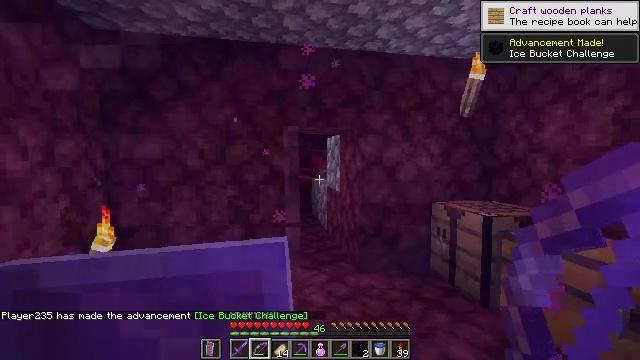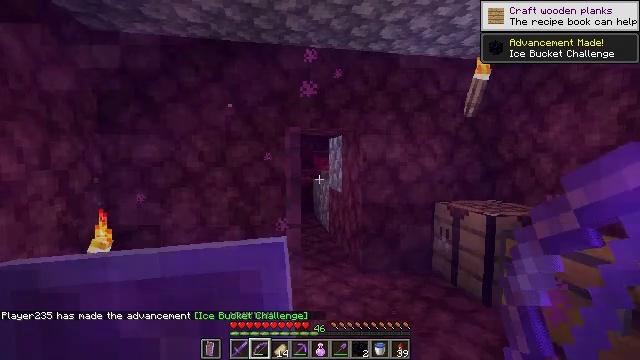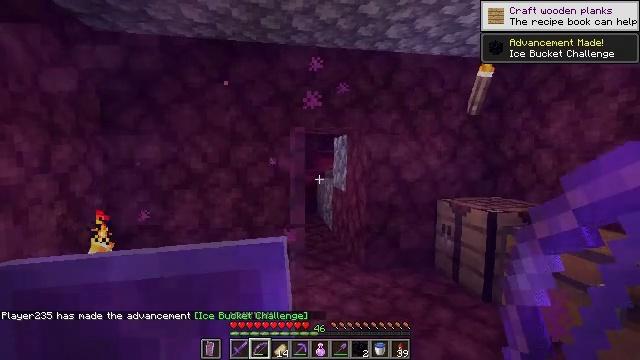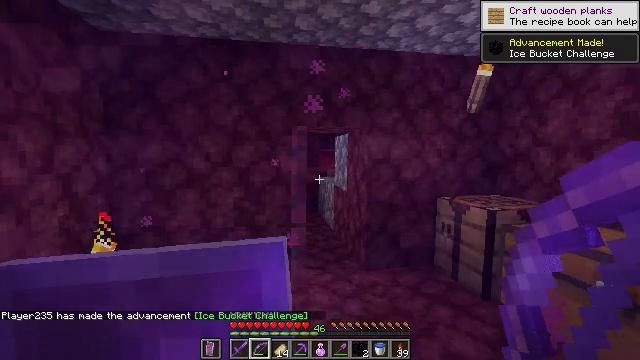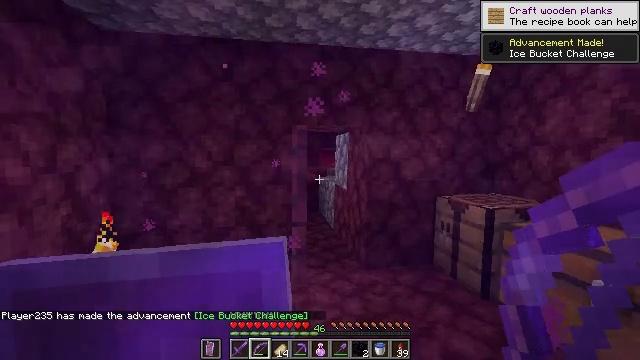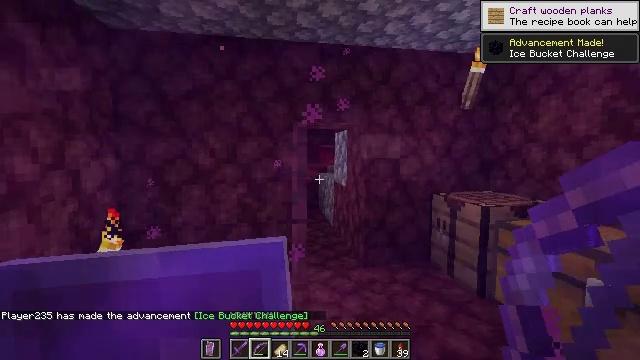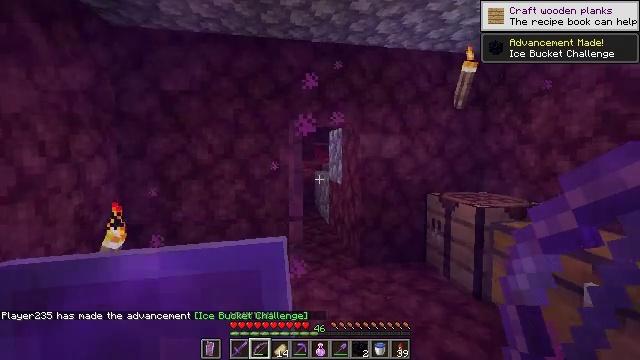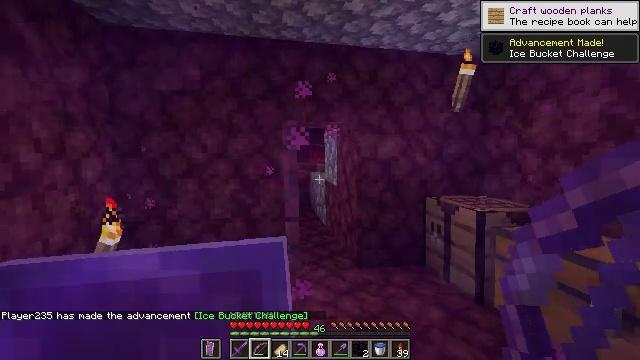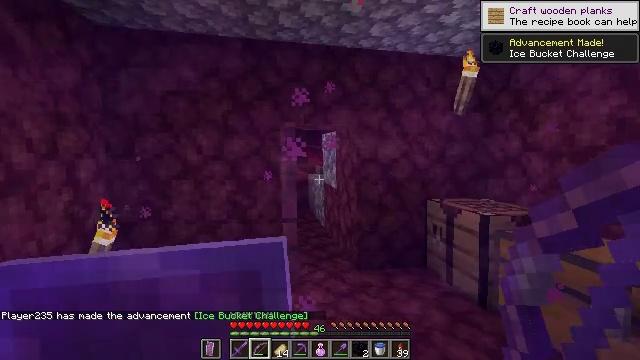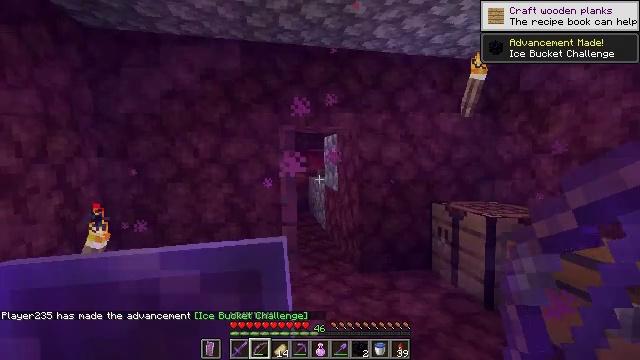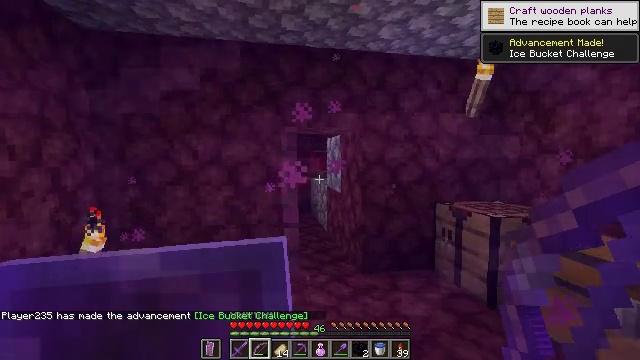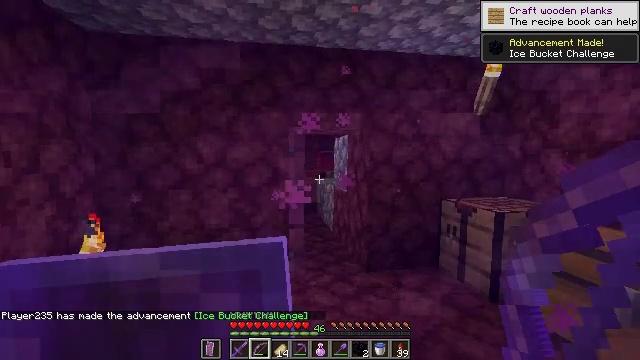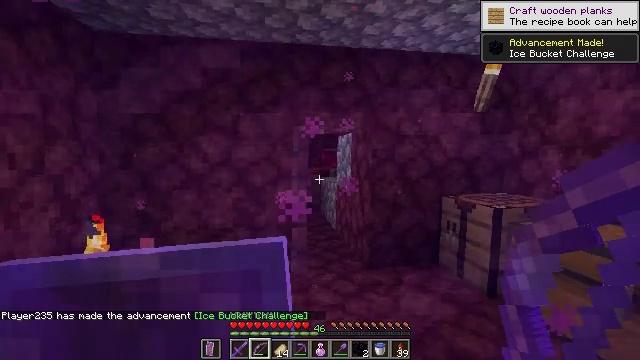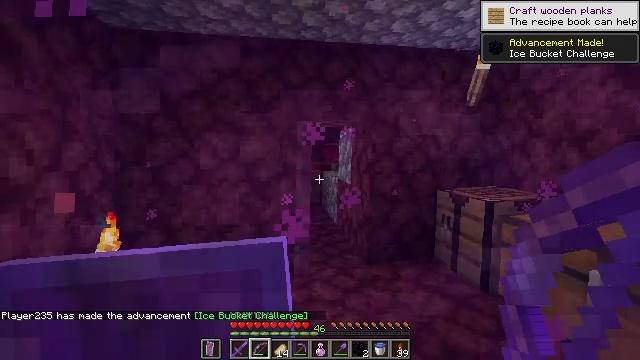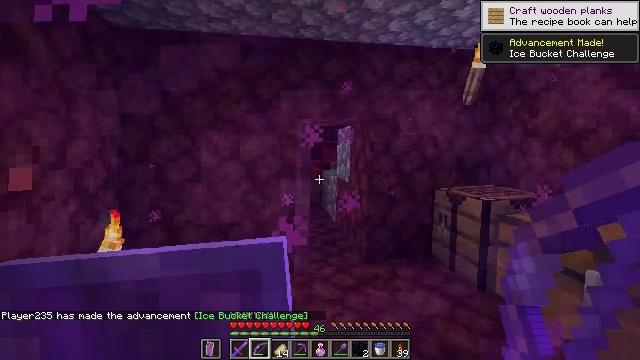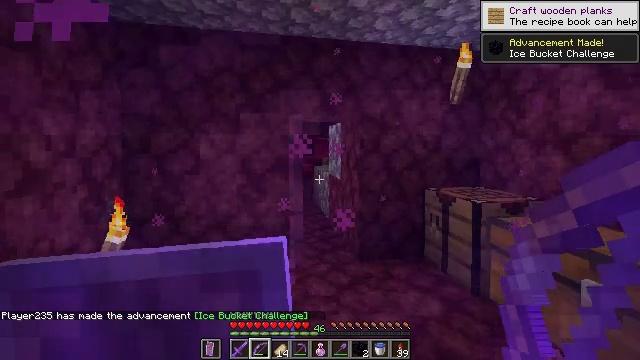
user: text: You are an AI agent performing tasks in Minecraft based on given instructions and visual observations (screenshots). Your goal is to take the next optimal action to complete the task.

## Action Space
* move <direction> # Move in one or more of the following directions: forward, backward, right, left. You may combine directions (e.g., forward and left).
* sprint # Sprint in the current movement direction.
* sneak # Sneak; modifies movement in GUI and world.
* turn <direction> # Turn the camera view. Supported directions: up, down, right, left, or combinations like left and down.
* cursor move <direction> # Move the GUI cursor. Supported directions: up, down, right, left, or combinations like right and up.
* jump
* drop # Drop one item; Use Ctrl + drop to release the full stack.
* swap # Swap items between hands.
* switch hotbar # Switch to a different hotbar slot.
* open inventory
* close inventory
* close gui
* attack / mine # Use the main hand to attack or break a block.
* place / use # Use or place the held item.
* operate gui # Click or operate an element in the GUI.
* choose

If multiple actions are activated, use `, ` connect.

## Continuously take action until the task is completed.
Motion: motion action
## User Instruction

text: craft item air
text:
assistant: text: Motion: no_op
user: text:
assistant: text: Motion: no_op
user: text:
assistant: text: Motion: no_op
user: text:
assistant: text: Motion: no_op
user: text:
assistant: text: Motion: no_op
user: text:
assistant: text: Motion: no_op
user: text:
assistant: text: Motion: no_op
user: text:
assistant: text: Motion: no_op
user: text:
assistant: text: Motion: no_op
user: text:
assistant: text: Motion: no_op
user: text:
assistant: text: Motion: no_op
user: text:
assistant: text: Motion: no_op
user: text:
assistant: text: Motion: no_op
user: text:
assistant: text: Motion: no_op
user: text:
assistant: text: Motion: no_op
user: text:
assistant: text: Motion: no_op
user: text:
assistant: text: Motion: no_op
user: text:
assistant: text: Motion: no_op
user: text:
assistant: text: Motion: no_op
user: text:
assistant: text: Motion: no_op
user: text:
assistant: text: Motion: no_op
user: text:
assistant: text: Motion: no_op
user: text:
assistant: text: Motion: no_op
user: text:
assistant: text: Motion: no_op
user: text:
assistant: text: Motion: no_op
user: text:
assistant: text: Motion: no_op
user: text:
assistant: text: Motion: no_op
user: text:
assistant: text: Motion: no_op
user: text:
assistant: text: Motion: no_op
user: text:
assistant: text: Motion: no_op